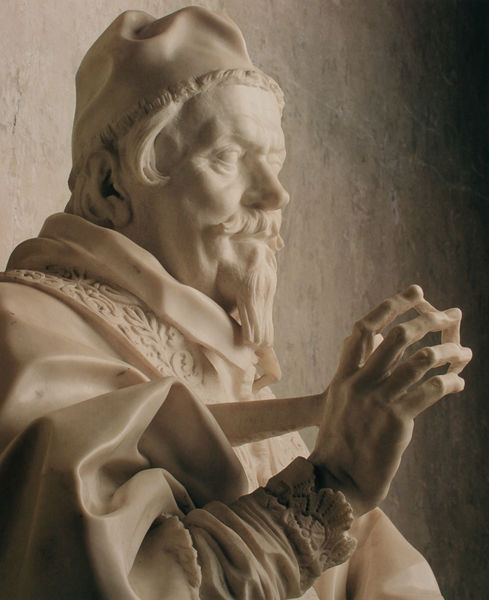
Titel: Porträt Papst Clemens X Altieri (Detail - Profilansicht)
Künstler: Gianlorenzo Bernini
Standort: Rom
Institution: Galleria Nazionale d'Arte Antica (Palazzo Barberini)
Schlagwörter: hand, kopf, mann, schatten, umhang, weiß, finger, geste, haar, hell, hintergrund, hut, licht, marmor, mund, nase, ohr, profil, stirn, blick, haube, muster, ornament, alt, bart, kappe, mütze, schnurrbart, wand, augen, falten, gesicht, kleidung, kragen, mensch, spitze, stein, vollbart, ärmel, bildnis, hände, portrait, porträt, kirche, figur, geistlicher, gewand, haare, kutte, mantel, saum, lippen, locke, ohren, skulptur, statue, kopfbedeckung, wangen, mauer, beleuchtung, material, bischof, papst, falte, spitz, detail, büste, ornamente, faltenwurf, granit, rüschen, knöchel, oberkörper, ziegenbart, foto, fotografie, photographie, blind, gestik, kardinal, augenlider, spitzbart, strähne, rom, photo, schnörkel, prediger, halbprofil, farbfoto, priester, segen, richtung, heiliger, mitra, museum, filigran, verbunden, aufnahme, foro, kostbar, gegossen, würdenträger, wiß, bernini, gesitlicher, kirchenmann, kaugummi, nae, ausleuchtung, mützer, sfitze, obr seitenansicht